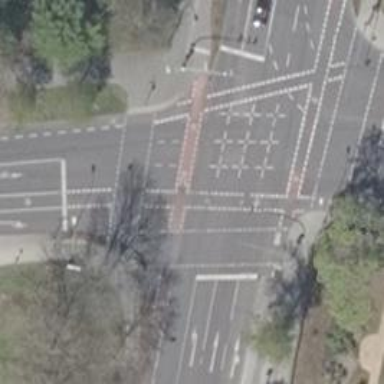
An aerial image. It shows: Road with traffic signals.